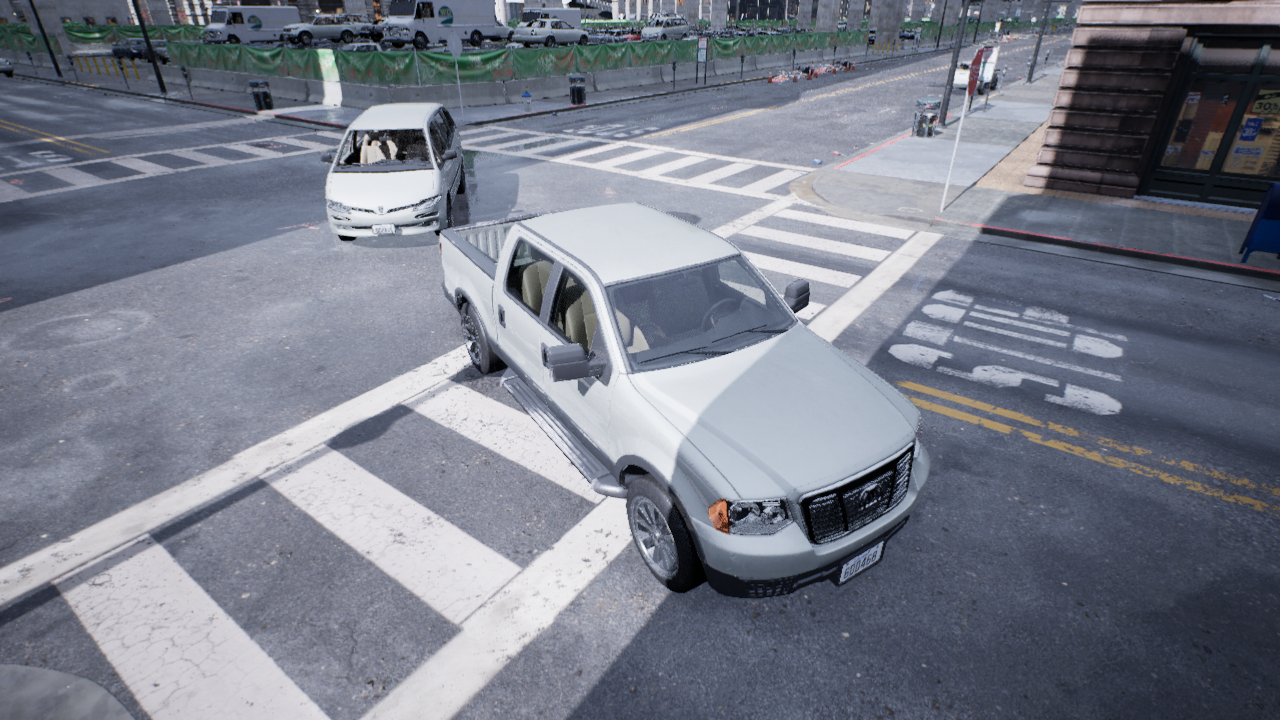
Venue: intersection
Lighting: overcast
Vehicle rig: pickup